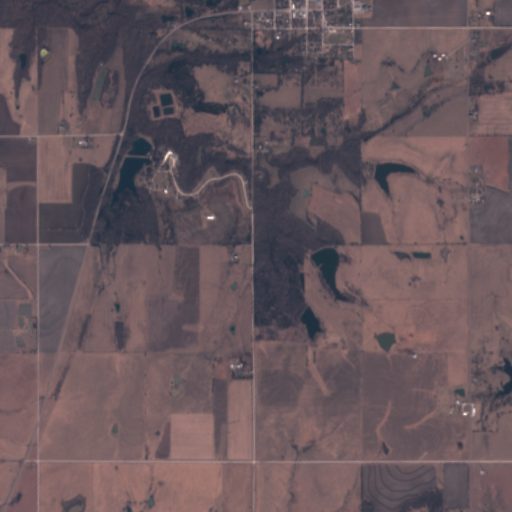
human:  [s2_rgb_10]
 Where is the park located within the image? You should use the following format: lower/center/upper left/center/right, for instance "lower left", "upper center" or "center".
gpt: The park is located in the upper right of the image.
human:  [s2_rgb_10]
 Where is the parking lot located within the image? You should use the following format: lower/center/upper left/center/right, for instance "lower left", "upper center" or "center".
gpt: The parking lot is located in the upper center of the image.
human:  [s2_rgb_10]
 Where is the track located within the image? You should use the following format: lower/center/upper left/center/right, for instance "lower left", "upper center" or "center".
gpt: The track is located in the upper right of the image.
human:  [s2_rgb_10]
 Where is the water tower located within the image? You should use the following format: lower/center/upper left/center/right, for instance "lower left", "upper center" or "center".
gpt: The water tower is located in the upper center of the image.
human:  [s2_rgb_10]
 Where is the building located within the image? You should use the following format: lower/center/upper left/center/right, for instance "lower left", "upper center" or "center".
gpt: There is no building in the image.